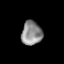
Tissue: lung
Cell type: Others
Senescence score: 0.181
Nuclear area (px): 480
Mean DAPI intensity: 141.485